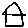
Label: house